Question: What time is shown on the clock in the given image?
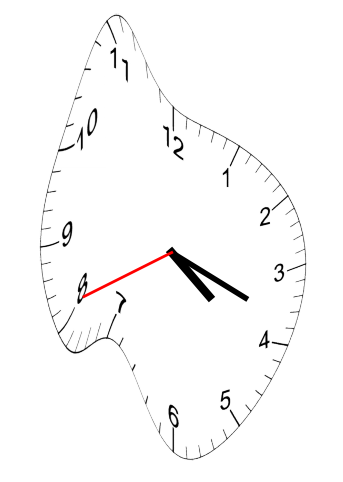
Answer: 04:18:41